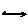
Label: line